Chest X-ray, AP view. Patient: 40 years old, sex F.
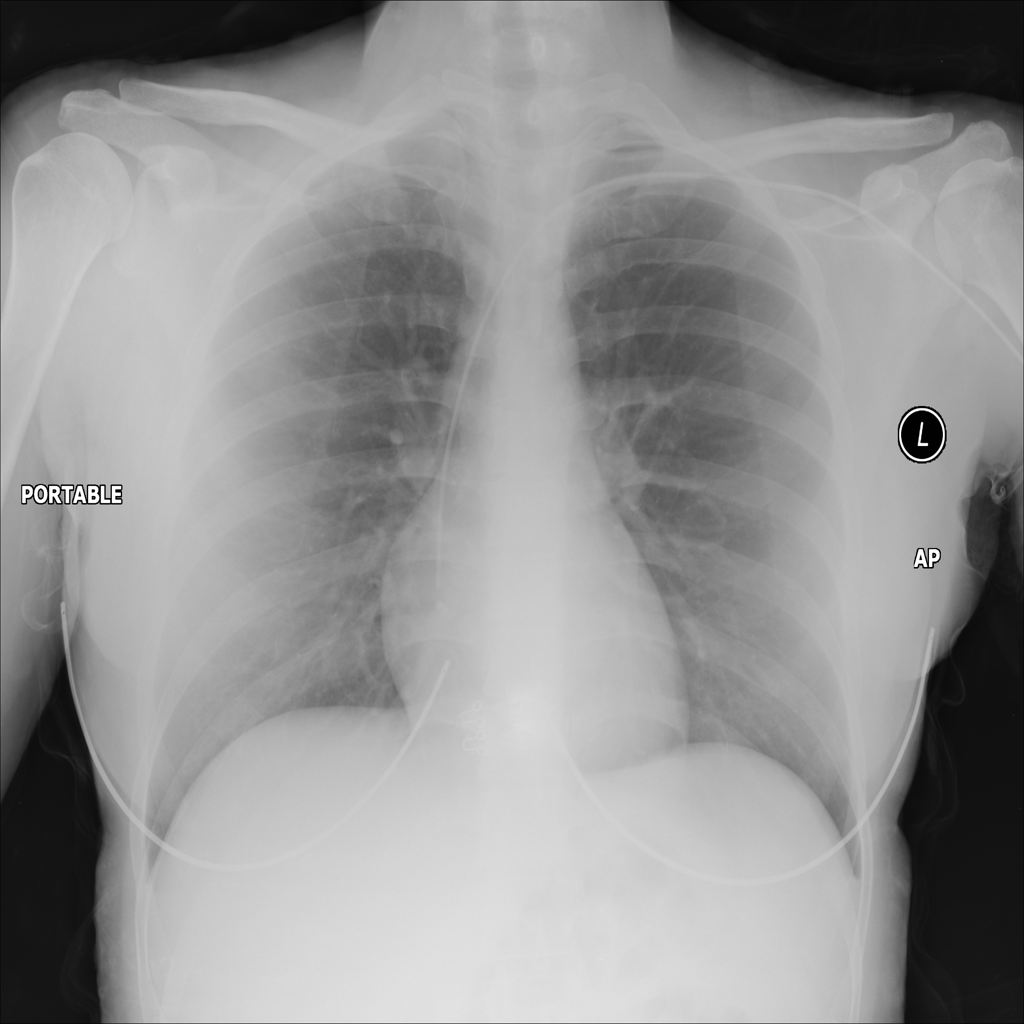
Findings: No Finding